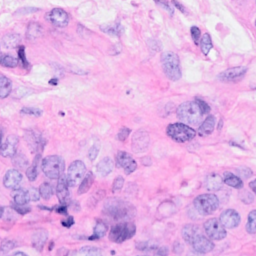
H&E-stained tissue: Breast